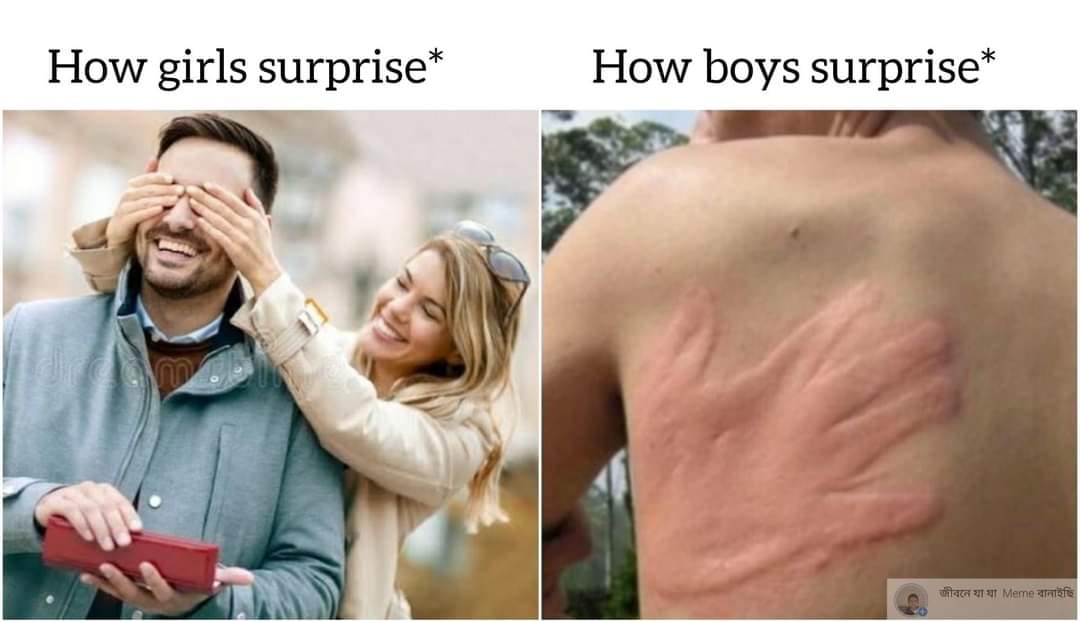
Caption: How girls surprise*      How boys surprise*
Label: non-hate